Field crop: maize
Growth stage: 2
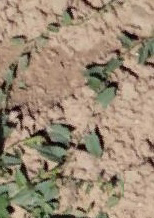
Species: convolvulus